Question: I'm working on a registry editor for Windows.
I want to add an dialog which can be used to change the permissions for a specific registry key. This is the way it should look like:

This dialog is used by regedit and also by third party registry editing software such as
O&O Regeditor.
I'm looking for a windows function which displays such a dialog. I already did a search on MSDN but couldn't find anything.
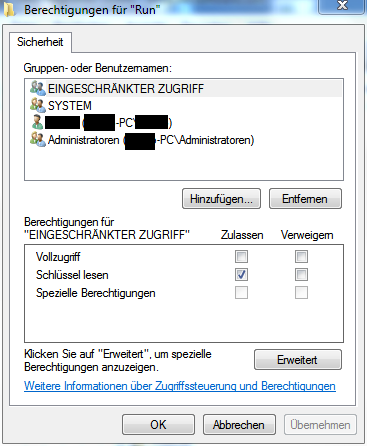
Answer: You want the <URL>.